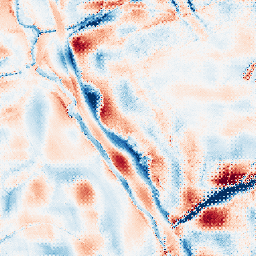
Category: wavelet
Decomposition family: wavelet_biorthogonal
Decomposition parameters: wavelet: bior4.4
level: 5
Upsampling method: regularized
Upsampling parameters: scale: 2
lambda_reg: 0.1
Upsampling scale: 2